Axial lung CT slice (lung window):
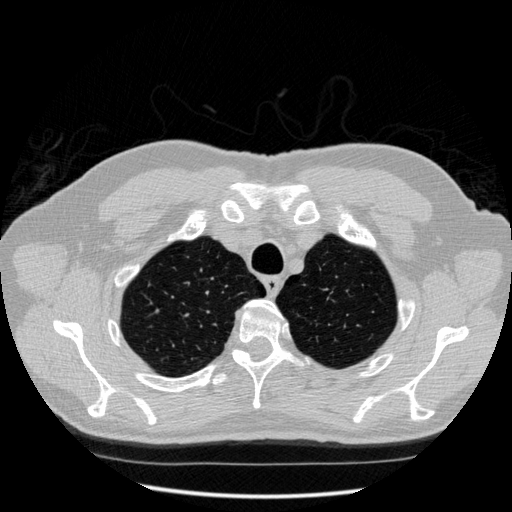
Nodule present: no